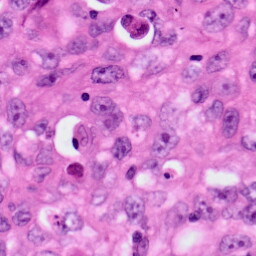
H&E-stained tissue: Lung